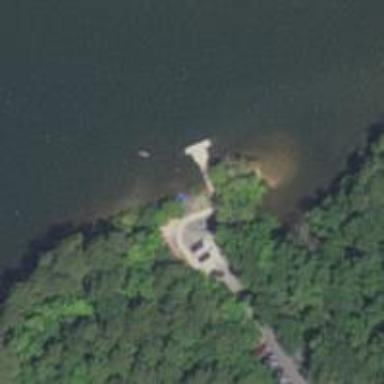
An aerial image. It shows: Footway leading to pier with mooring facilities.